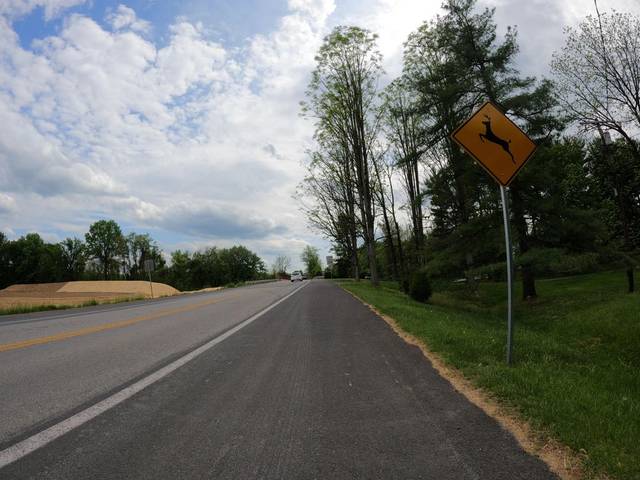
Region: United States
Coordinates: 39.297, -76.856